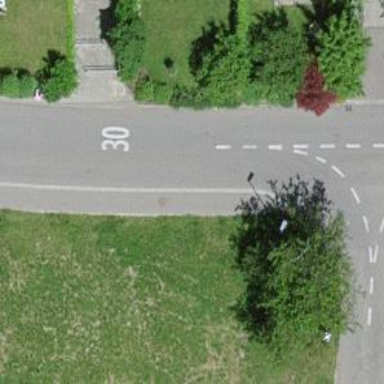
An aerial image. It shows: Smooth asphalt road in residential area.